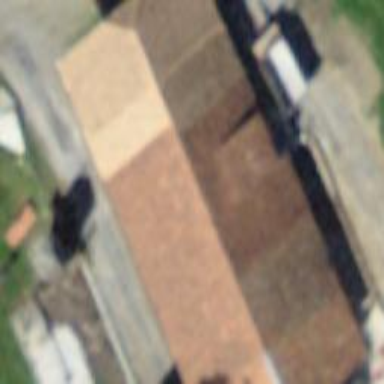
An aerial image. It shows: Barn.